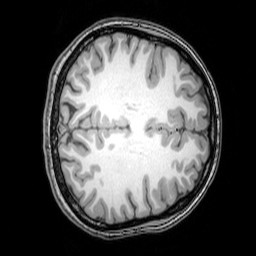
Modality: T1w
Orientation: axial
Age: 23
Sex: female
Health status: healthy
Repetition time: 0.081 s
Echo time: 0.037 s